Question: Here is the screen cap...of a tableView, the two blue cell, is selected.

How I simulated:
I select one tableCell, then, it pushes to the second view, and I back to the first view, and select the second tableCell, can it causes this issue. How can I resolve the problems? Thanks...
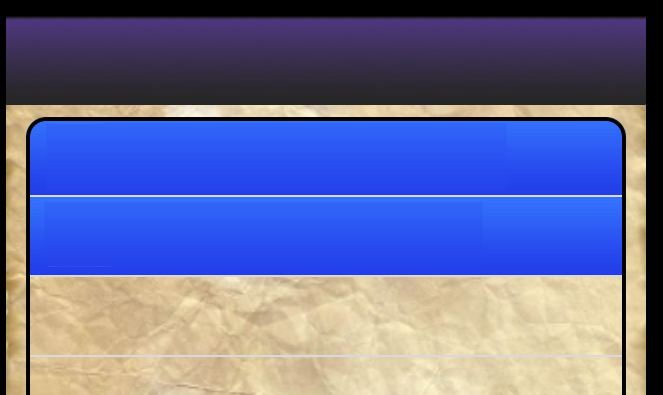
Answer: Before going to the second view, deselect the cell:
'''
[myTableView deselectRowAtIndexPath:indexPath animated:YES];
'''